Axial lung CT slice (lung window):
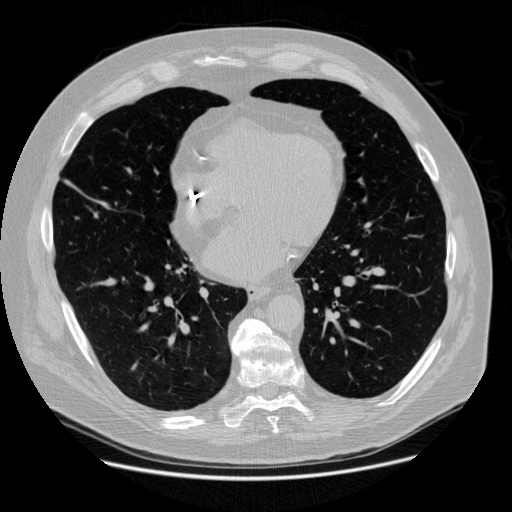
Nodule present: no